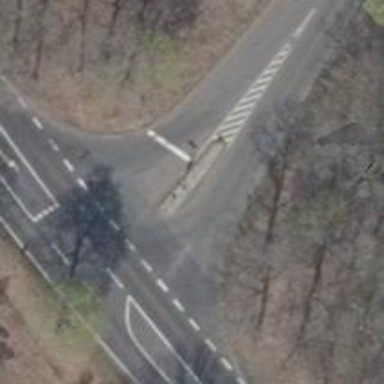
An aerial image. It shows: Stop road.